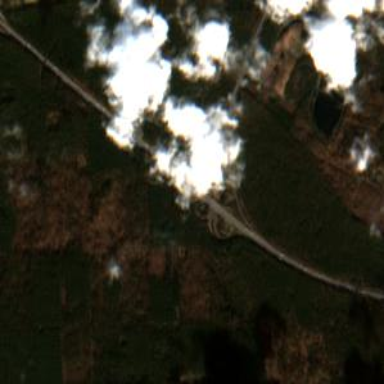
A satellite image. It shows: Interchange junction on motorway.